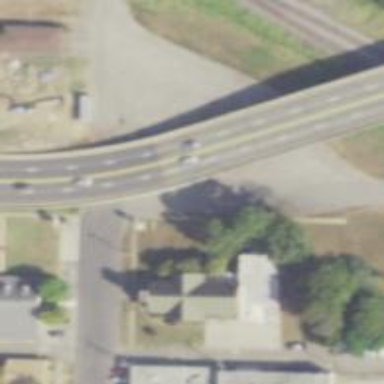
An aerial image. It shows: Primary highway passing over beam bridge with asphalt surface.